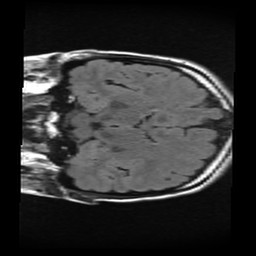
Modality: FLAIR
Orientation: coronal
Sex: female
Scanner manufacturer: ge
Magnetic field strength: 3 T
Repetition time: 9 s
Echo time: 0.1216 s